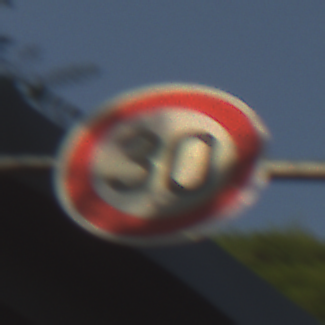
Verkehrszeichen: Geschwindigkeit30
Umgebung: Outdoor, Suburban
Tageszeit: SunriseSunset
Wetter: Clear
Licht: Natural
Jahreszeit: NotSpecified
Kontrast: HighContrast